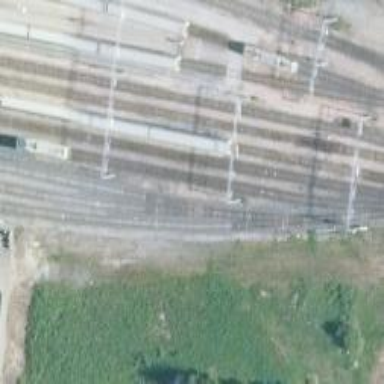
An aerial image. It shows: Railway turnout on the right side.